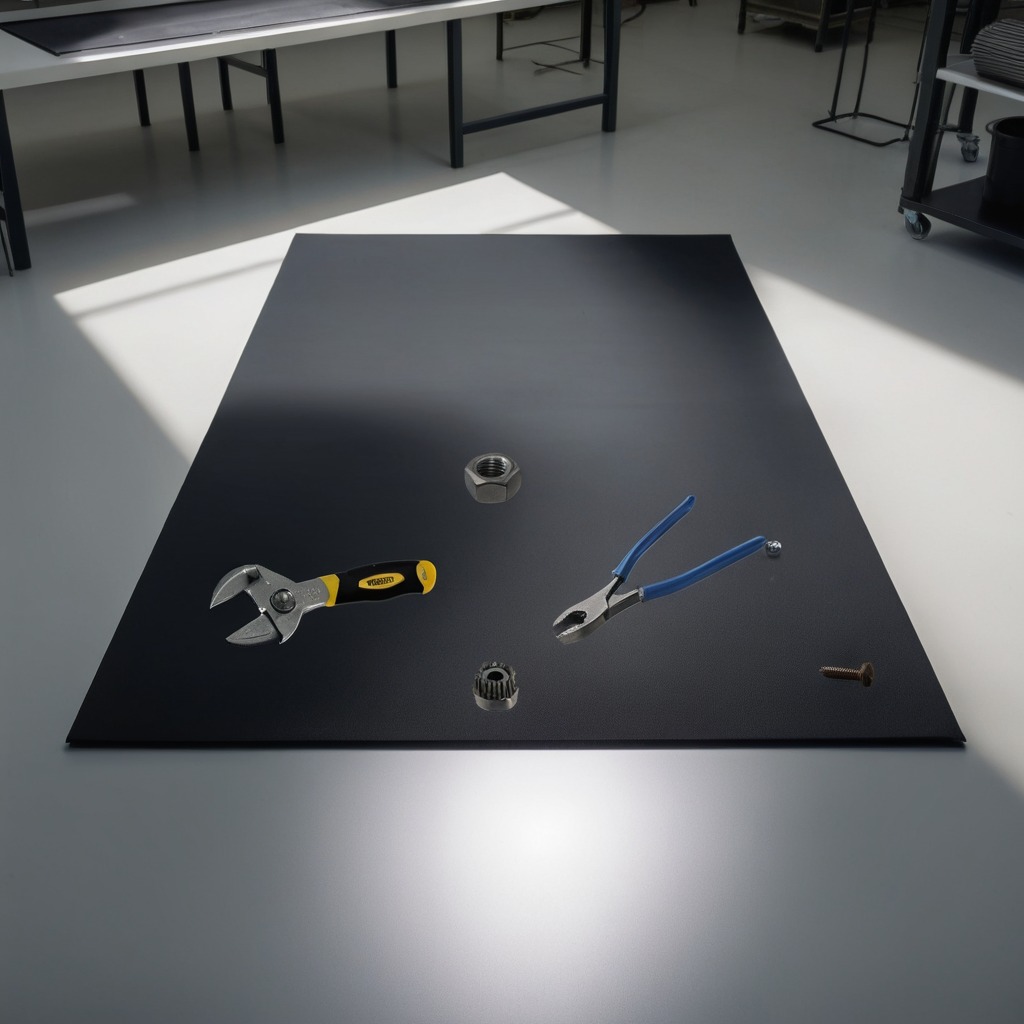
A gear with teeth, a screw, pliers, nut, and wrench are lying on a clean granite tabletop inside a workshop under bright overhead lighting crisp shadows high clarity worn but beneath the mat.